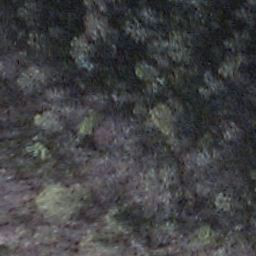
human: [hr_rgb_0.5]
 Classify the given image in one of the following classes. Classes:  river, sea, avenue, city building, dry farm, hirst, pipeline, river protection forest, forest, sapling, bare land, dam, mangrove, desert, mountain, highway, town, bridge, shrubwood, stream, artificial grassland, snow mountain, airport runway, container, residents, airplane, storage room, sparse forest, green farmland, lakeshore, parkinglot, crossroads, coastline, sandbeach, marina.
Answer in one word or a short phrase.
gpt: shrubwood